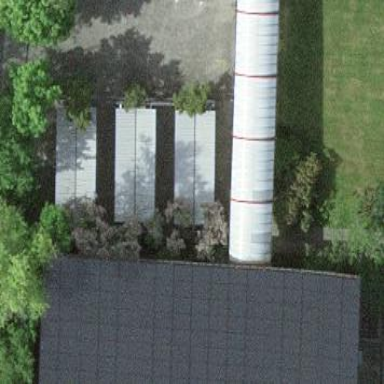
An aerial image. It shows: View of roof of building.